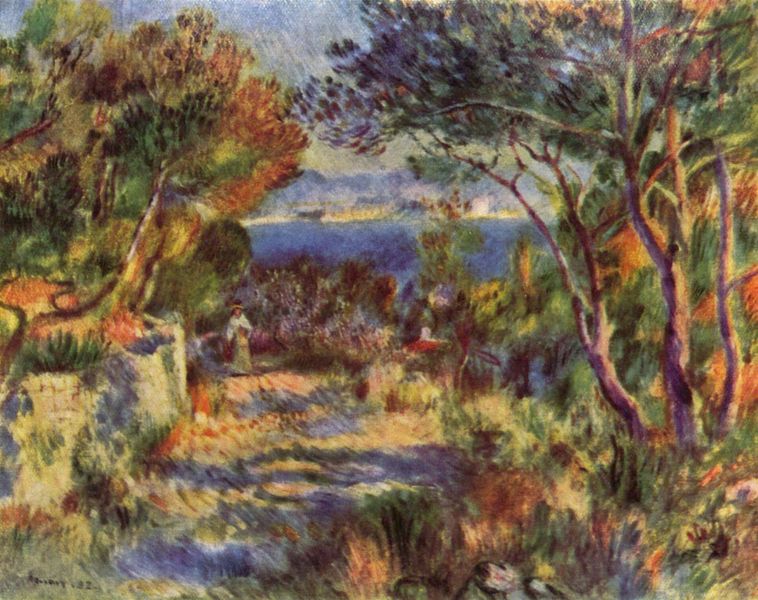
Titel: L'Estaque
Künstler: Pierre Auguste Renoir
Standort: Boston (Massachusetts)
Institution: Museum of Fine Arts
Schlagwörter: baum, berg, blau, blätter, felsen, gemälde, himmel, laub, mann, meer, schatten, umhang, wasser, weiß, wolken, bäume, cezanne, frauen, gelb, grün, impressionismus, landschaft, menschen, ocker, see, ufer, äste, braun, bunt, frankreich, frau, hut, kleid, kreide, licht, orange, renoir, schwarz, strasse, ausblick, dach, dame, gras, haus, rot, schal, weg, wiese, beige, expressionismus, malerei, mensch, stein, signatur, öl, ast, feld, ferne, gräser, horizont, hügel, natur, stamm, weite, wind, zweige, büsche, gebüsch, pfad, sonne, sträucher, gold, pflanze, pflanzen, rosa, wald, bewegen, farbig, küste, ruhig, schiff, sommer, strand, moderne, berge, farben, fels, gebirge, hang, sonnenlicht, mauer, farbe, lila, violett, herbst, spazieren, sigantur, böschung, luft, stämme, wogen, strohhut, impressionistisch, reflexe, datum, korb, sonnenhut, stola, gestalt, provence, spaziergang, wandern, flora, sonnig, gestalten, wellig, böau, verschwommen, malerisch, paul cezanne, lichtspiel, gezweig, streiflicht, fauna, freilicht, pinien, pinie, waldweg, jenseits, zapfen, wanderin, astgabeln, reisen, südlich, farbenfroh, flora und fauna, farbenrausch, mediteran, sonnendurchflutet, spaziergängerin, pinienzapfen, föhren, aquqrell, pininenwald, spiel mit dem licht, b, 19. jhdt, pe